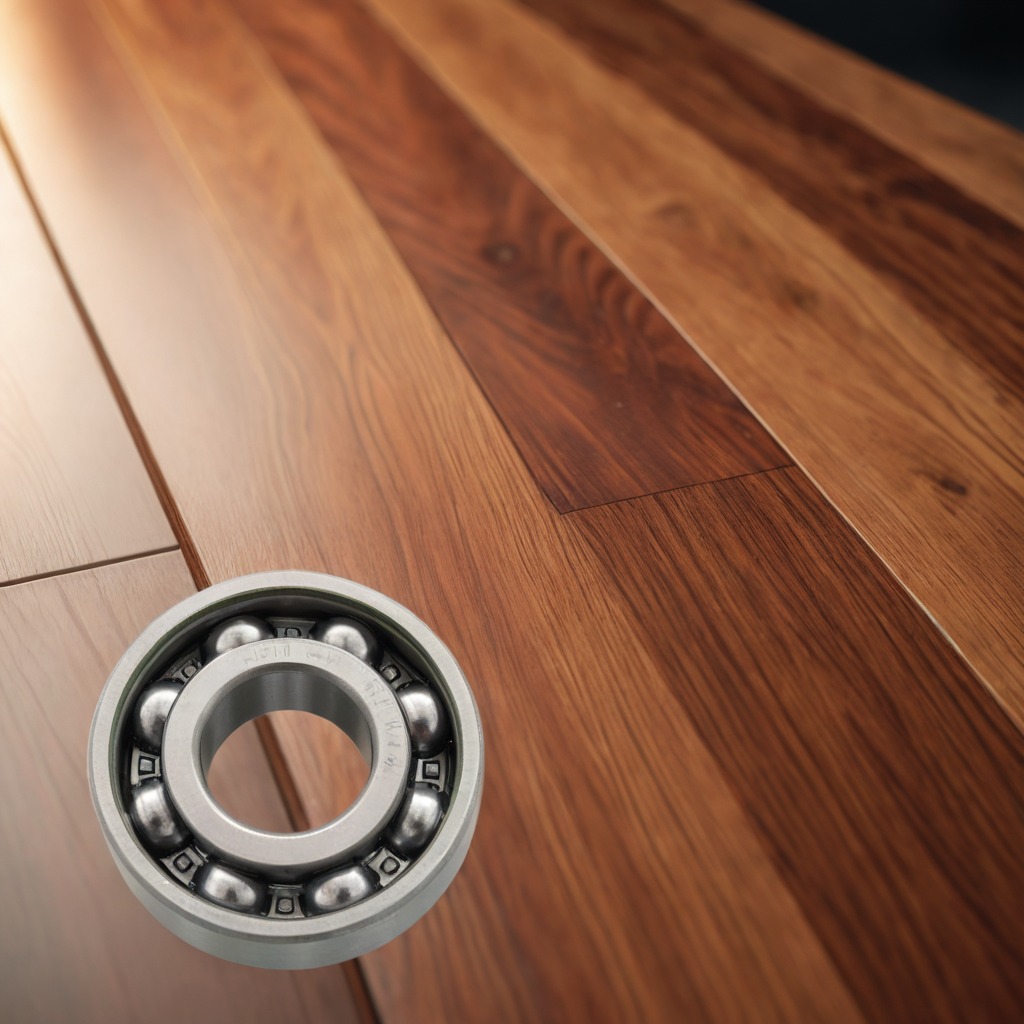
A metal ball bearing is lying on the wooden table in a carpentry studio.